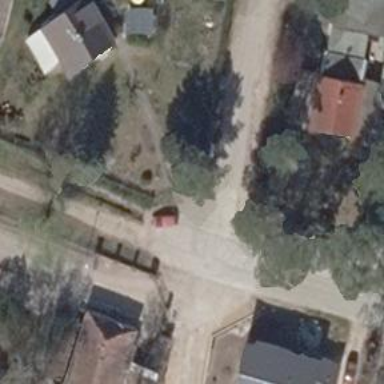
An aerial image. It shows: Residential road with compacted surface.